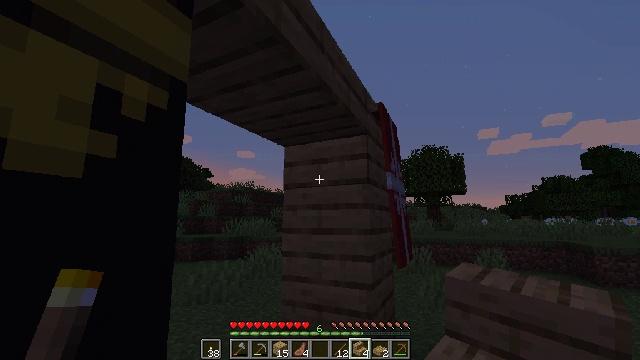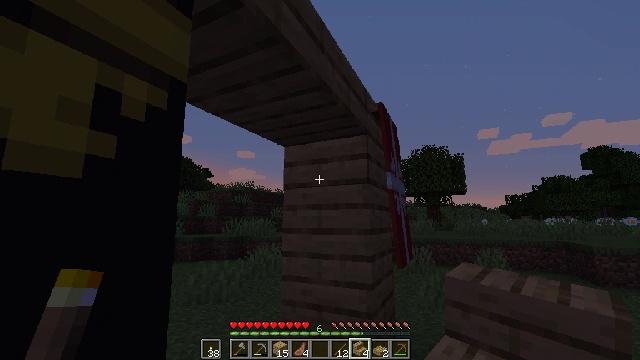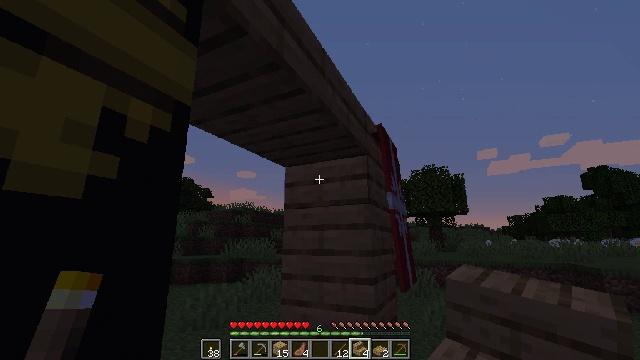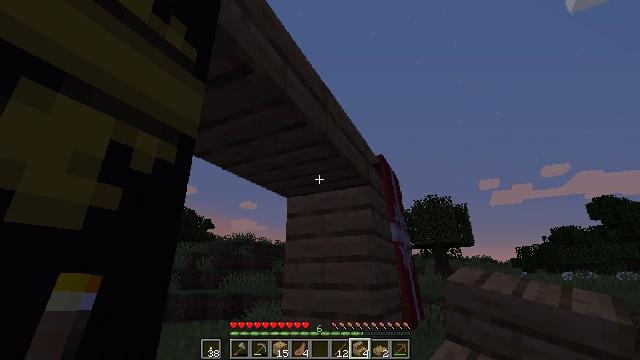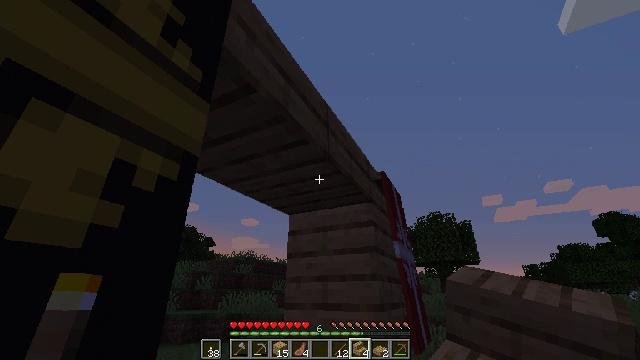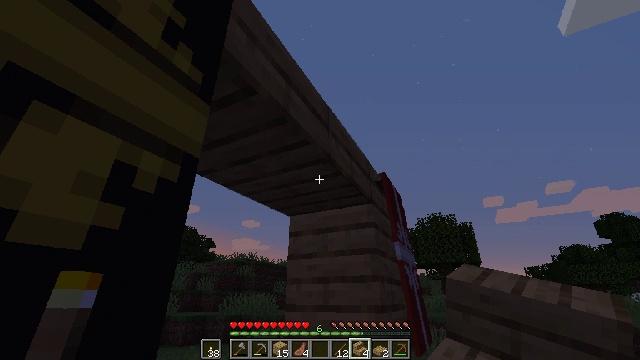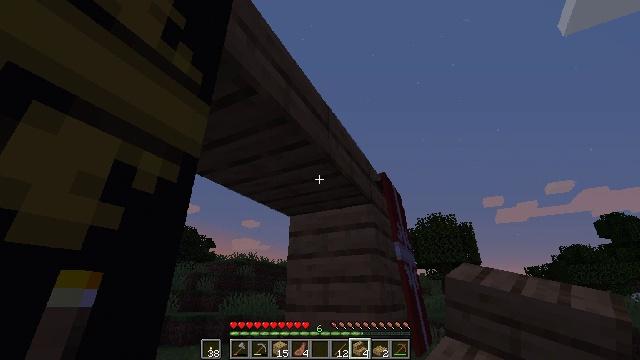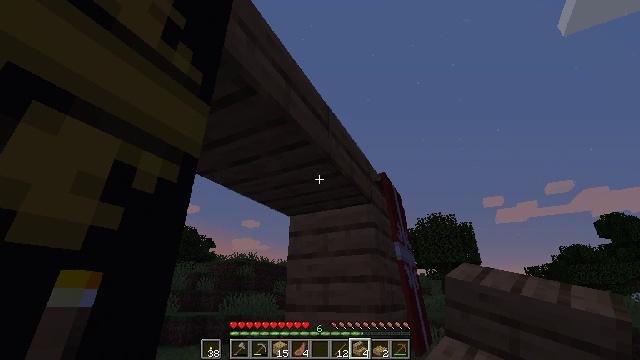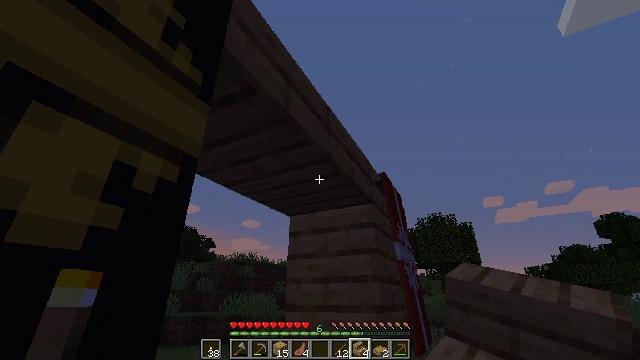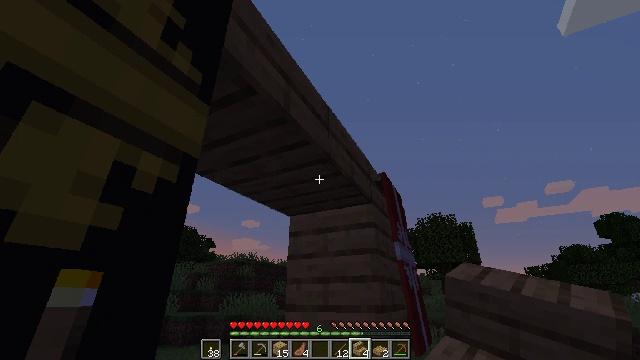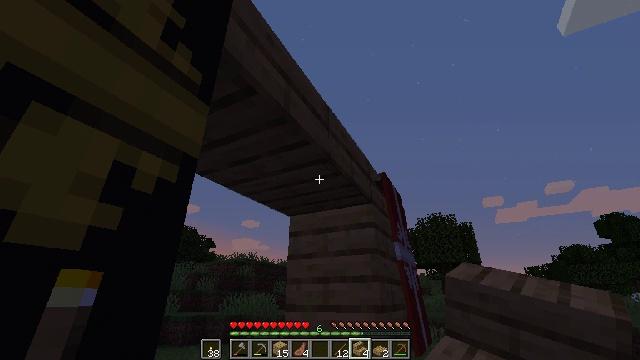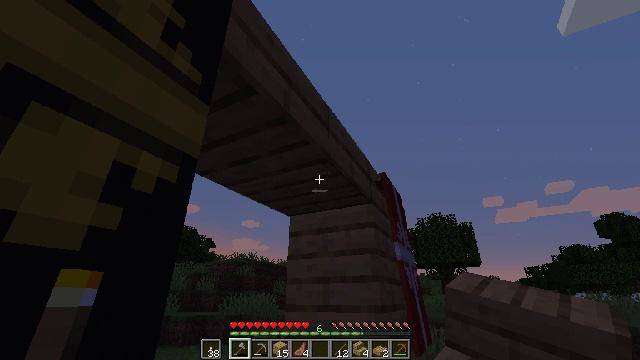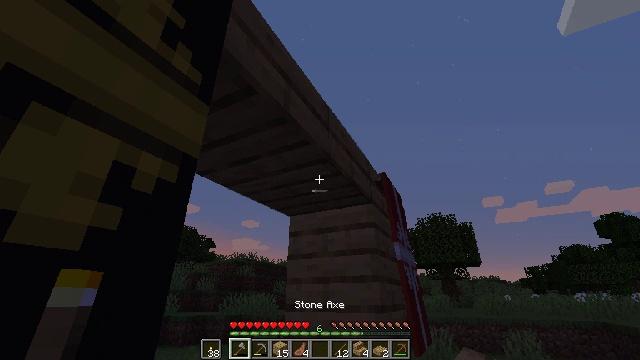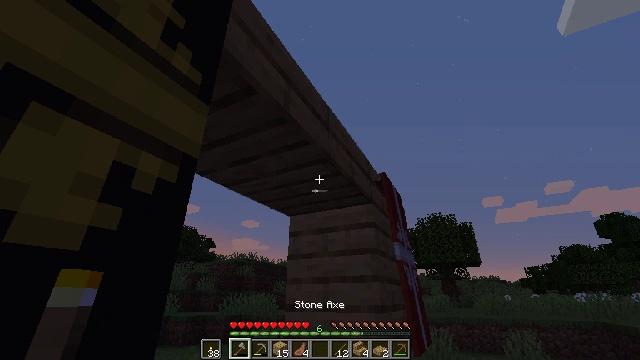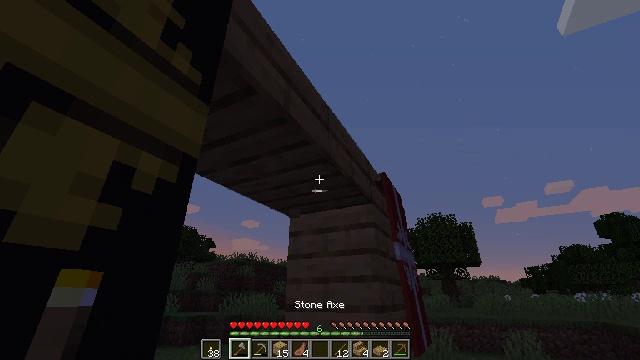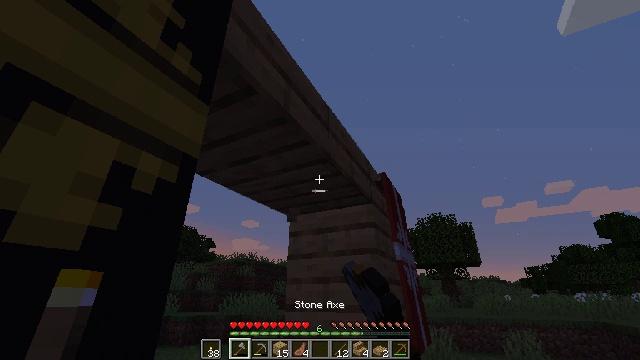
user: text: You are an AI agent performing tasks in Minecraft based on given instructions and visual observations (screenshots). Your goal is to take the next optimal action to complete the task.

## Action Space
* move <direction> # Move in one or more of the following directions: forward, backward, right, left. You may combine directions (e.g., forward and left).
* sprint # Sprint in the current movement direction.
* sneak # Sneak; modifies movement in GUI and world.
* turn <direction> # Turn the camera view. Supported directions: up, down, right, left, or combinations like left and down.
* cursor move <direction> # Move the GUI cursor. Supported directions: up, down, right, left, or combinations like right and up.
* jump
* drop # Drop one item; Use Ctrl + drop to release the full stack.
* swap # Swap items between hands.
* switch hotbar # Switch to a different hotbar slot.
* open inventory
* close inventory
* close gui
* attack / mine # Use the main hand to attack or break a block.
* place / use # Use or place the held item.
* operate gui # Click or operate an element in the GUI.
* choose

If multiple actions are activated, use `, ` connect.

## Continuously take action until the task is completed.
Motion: motion action
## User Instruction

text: Attack the oak slab to collect it.
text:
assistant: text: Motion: no_op
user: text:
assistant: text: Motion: turn up
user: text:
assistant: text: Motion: turn up
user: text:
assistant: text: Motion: turn up
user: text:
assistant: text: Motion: no_op
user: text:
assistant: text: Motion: no_op
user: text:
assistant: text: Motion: no_op
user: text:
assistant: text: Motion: no_op
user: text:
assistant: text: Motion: no_op
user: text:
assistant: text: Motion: no_op
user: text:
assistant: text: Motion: switch to hotbar 1
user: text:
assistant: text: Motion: switch to hotbar 1
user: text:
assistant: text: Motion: no_op
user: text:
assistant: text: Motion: attack / mine
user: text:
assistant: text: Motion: attack / mine
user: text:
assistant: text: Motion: attack / mine
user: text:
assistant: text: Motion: attack / mine
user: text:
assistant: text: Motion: attack / mine
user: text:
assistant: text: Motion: attack / mine
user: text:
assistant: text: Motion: attack / mine
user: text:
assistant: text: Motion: attack / mine
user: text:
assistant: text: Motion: attack / mine
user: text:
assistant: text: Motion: attack / mine
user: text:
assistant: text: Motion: attack / mine
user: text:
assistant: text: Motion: attack / mine
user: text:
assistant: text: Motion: attack / mine
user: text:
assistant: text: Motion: attack / mine
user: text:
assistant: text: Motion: attack / mine
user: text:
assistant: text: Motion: attack / mine
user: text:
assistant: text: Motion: attack / mine